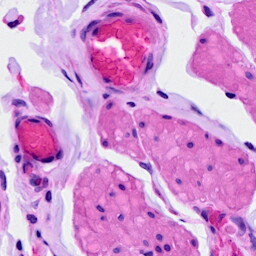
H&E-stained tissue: Ovarian